Question: I have a dialog:
'''
final Dialog dialog = new Dialog(context);
dialog.setContentView(R.layout.location_dialog);
dialog.setTitle("My dialog");
dialog.setMessage("My dialog's content");
dialog.setCancelable(true);
dialog.setCanceledOnTouchOutside(true);
dialog.show();
'''
I want to be able to detect touches over and outside the dialog box's lines.
I can easily detect any touches outside the dialog box area with the build-in method
'''
dialog.setCanceledOnTouchOutside(true);
'''
But how can I detect the touches inside this area?

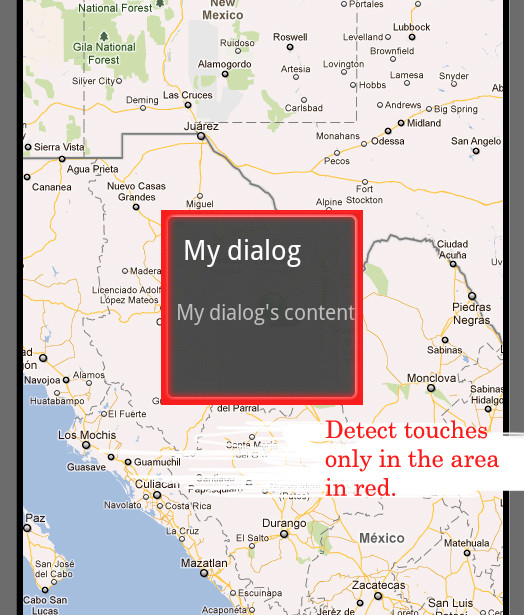
Answer: Create an extension of Dialog and override necessary method: <URL>
Updated:
'''
@Override
public boolean dispatchTouchEvent(MotionEvent ev) {
Rect dialogBounds = new Rect();
getWindow().getDecorView().getHitRect(dialogBounds);
if (dialogBounds.contains((int) ev.getX(), (int) ev.getY())) {
Log.d("test", "inside");
} else {
Log.d("test", "outside");
}
return super.dispatchTouchEvent(ev);
}
'''